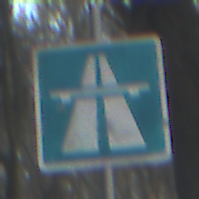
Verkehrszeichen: Autobahn
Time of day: SunriseSunset
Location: Outdoor (Nature)
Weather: Clear
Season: Winter
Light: Natural